Interaction volume radius: 5 \u00c5
Interaction volume height: 35 \u00c5
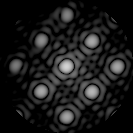
Disorder parameter: 0.04141